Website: ulta-beauty
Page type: address-validator
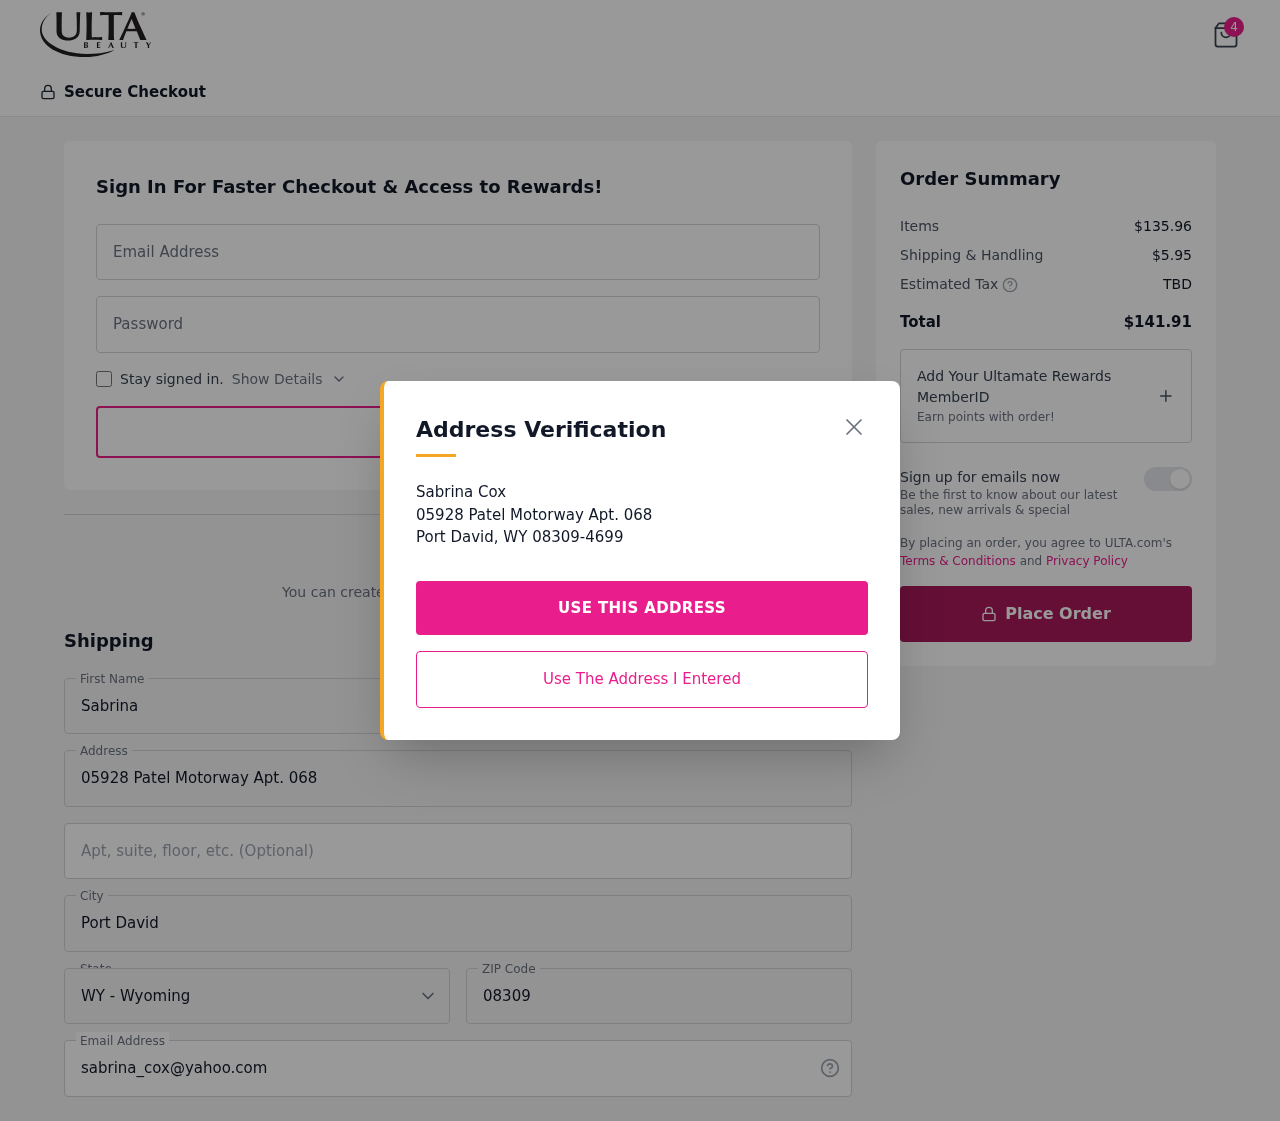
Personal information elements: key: PII_CITY
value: Port David
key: PII_EMAIL
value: sabrina_cox@yahoo.com
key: PII_FIRSTNAME
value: Sabrina
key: PII_LASTNAME
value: Cox
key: PII_POSTCODE
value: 08309
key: PII_STATE_ABBR
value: WY
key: PII_STREET
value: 05928 Patel Motorway Apt. 068
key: PII_STREET2
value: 05928 Patel Motorway Apt. 068
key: PII_FULLNAME2
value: Sabrina Cox
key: PII_CITY2
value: Port David
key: PII_STATE_ABBR2
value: WY
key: PII_POSTCODE_FULL
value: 08309
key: PII_POSTCODE_EXT
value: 4699
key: PII_POSTCODE_NUMERIC
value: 8309
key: PII_POSTCODE_EXT_NUMERIC
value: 4699
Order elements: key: ORDER_NUM_ITEMS
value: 4
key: ORDER_SUBTOTAL
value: $135.96
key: ORDER_SHIPPING_COST
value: $5.95
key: ORDER_TOTAL
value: $141.91